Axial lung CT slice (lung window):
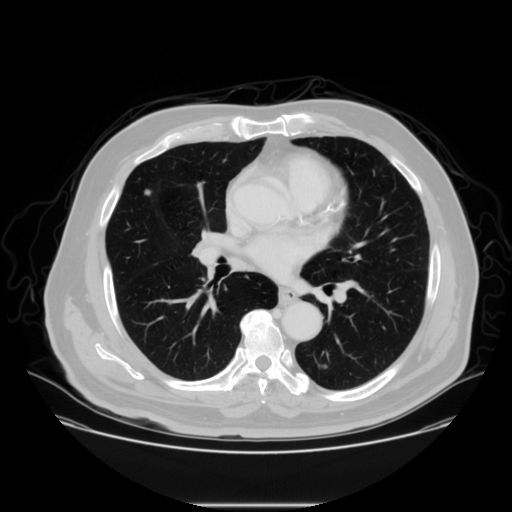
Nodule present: yes
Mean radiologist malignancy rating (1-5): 2.5